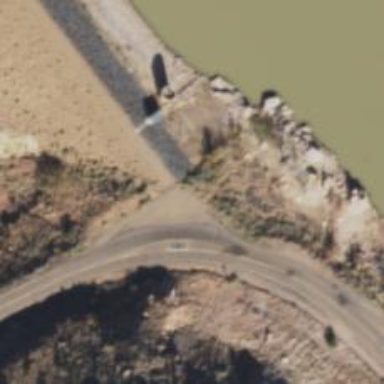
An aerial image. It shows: Dam across waterway.